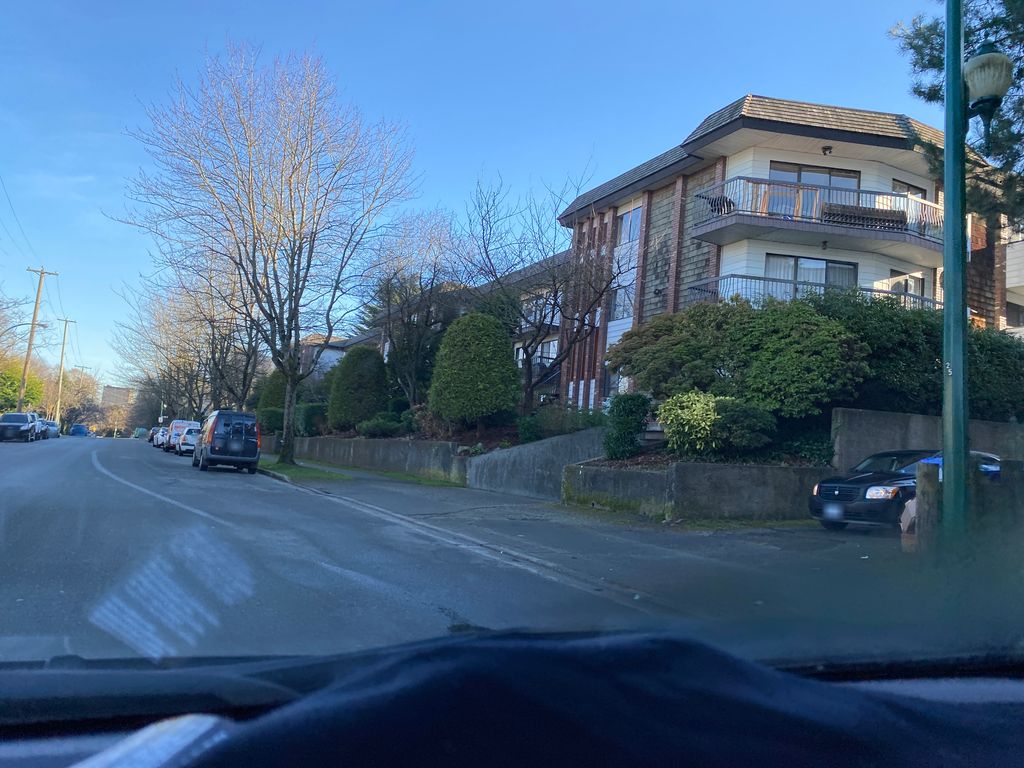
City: vancouver